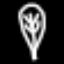
Label: leaf